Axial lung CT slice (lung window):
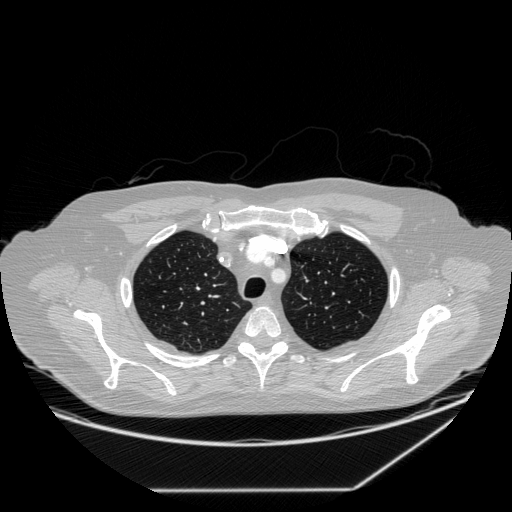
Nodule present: no